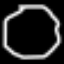
Label: octagon